Question: So I have this little cable that you plug into your phone that has a USB port on the other side where you can plug in a flash drive for example, as you can see here:

When I plug in a flash drive I get a notification that says:
> USB mass storage connected
When I then launch a file explorer app I can see that the drive is then located at:
> /storage/UsbDriveA/
And that's great, but I want to know how to gain access to the flash drive in my code. Getting access to the SD card is easy enough:
'''
File sdCard = Environment.getExternalStorageDirectory();
File directory = new File (sdCard.getAbsolutePath() + "/MyFiles")
directory.mkdirs();
'''
But how would you do this in the case of the flash drive? Thanks in advance! :)
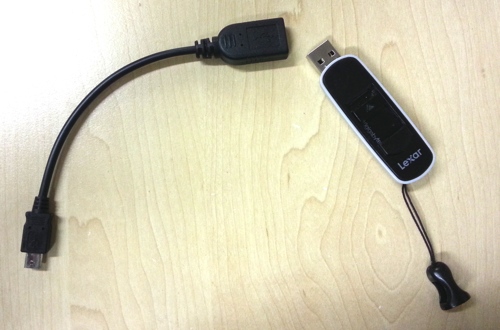
Answer: In this example I am using the FileUtils from Apache, but event without it you will see the logic used to read a USB Flash drive:
'''
private UsbManager usbManager;
private UsbDevice clef;
ArrayList<File> images;
usbManager = (UsbManager) getSystemService(Context.USB_SERVICE);
clef = null;
if (usbManager != null)
{
HashMap<String,UsbDevice> deviceList = usbManager.getDeviceList();
if (deviceList != null)
{
Iterator<UsbDevice> deviceIterator = deviceList.values().iterator();
while (deviceIterator.hasNext()) {
clef = deviceIterator.next();
}
}
}
if (clef != null)
{
File directory = new File("/storage/UsbDriveA/");
if (directory != null) {
if (directory.canRead()) {
images = new ArrayList<File>();
String[] imageExtensions = {"jpg","jpeg","png","gif","JPG","JPEG","PNG","GIF"};
Iterator<File> iterateImages = FileUtils.iterateFiles(directory, imageExtensions, true);
while (iterateImages.hasNext()) {
File theImage = iterateImages.next();
if (!theImage.getName().startsWith(".", 0))
images.add(theImage);
}
// custom process / methods... not very relevant here :
imageIndex = 0;
scale = 1.0f;
countImgs = images.size();
loadImage(imageIndex);
}
}
}
'''
In my manifest I have those lines, although I'm not sure they're all mandatory...
'''
<uses-permission android:name="android.permission.READ_EXTERNAL_STORAGE" />
<uses-feature android:name="android.hardware.usb.host" />
<uses-permission android:name="android.permission.USB_PERMISSION" />
<uses-permission android:name="android.permission.WRITE_SETTINGS" />
'''